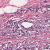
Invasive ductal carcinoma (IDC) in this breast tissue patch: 1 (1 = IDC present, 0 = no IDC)